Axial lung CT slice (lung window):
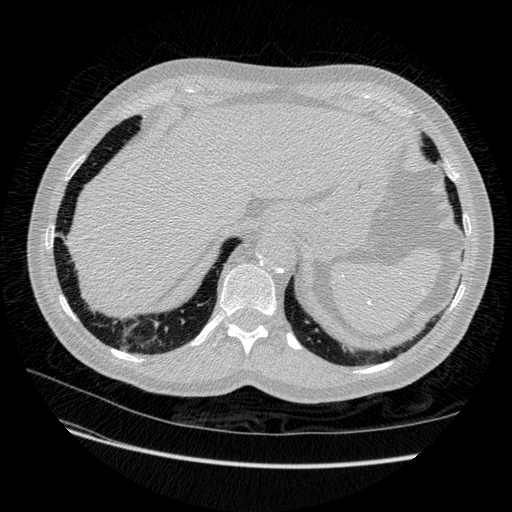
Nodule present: no